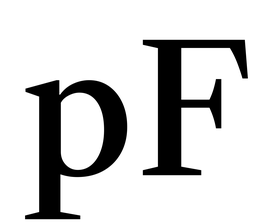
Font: LibreCaslonText_Medium